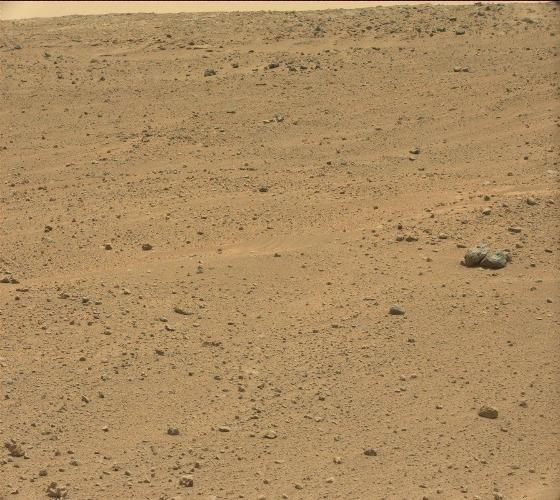
Terrain classes present: Gravel / Sand / Soil, Rock, Shadow, Sky / Distant Mountains